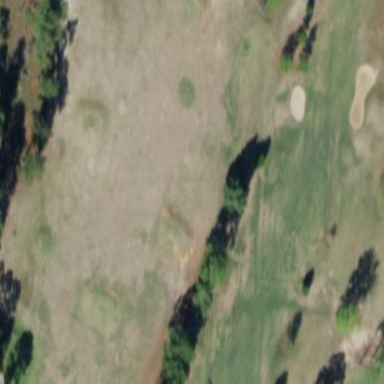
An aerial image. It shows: Grassy area used as driving range for golf.